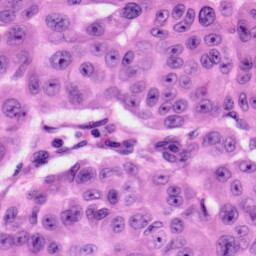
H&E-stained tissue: Skin